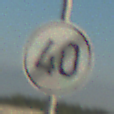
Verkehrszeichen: EndeGeschwindigkeit40
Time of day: SunriseSunset
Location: Outdoor (Beach)
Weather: Clear
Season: NotSpecified
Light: Natural